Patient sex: F
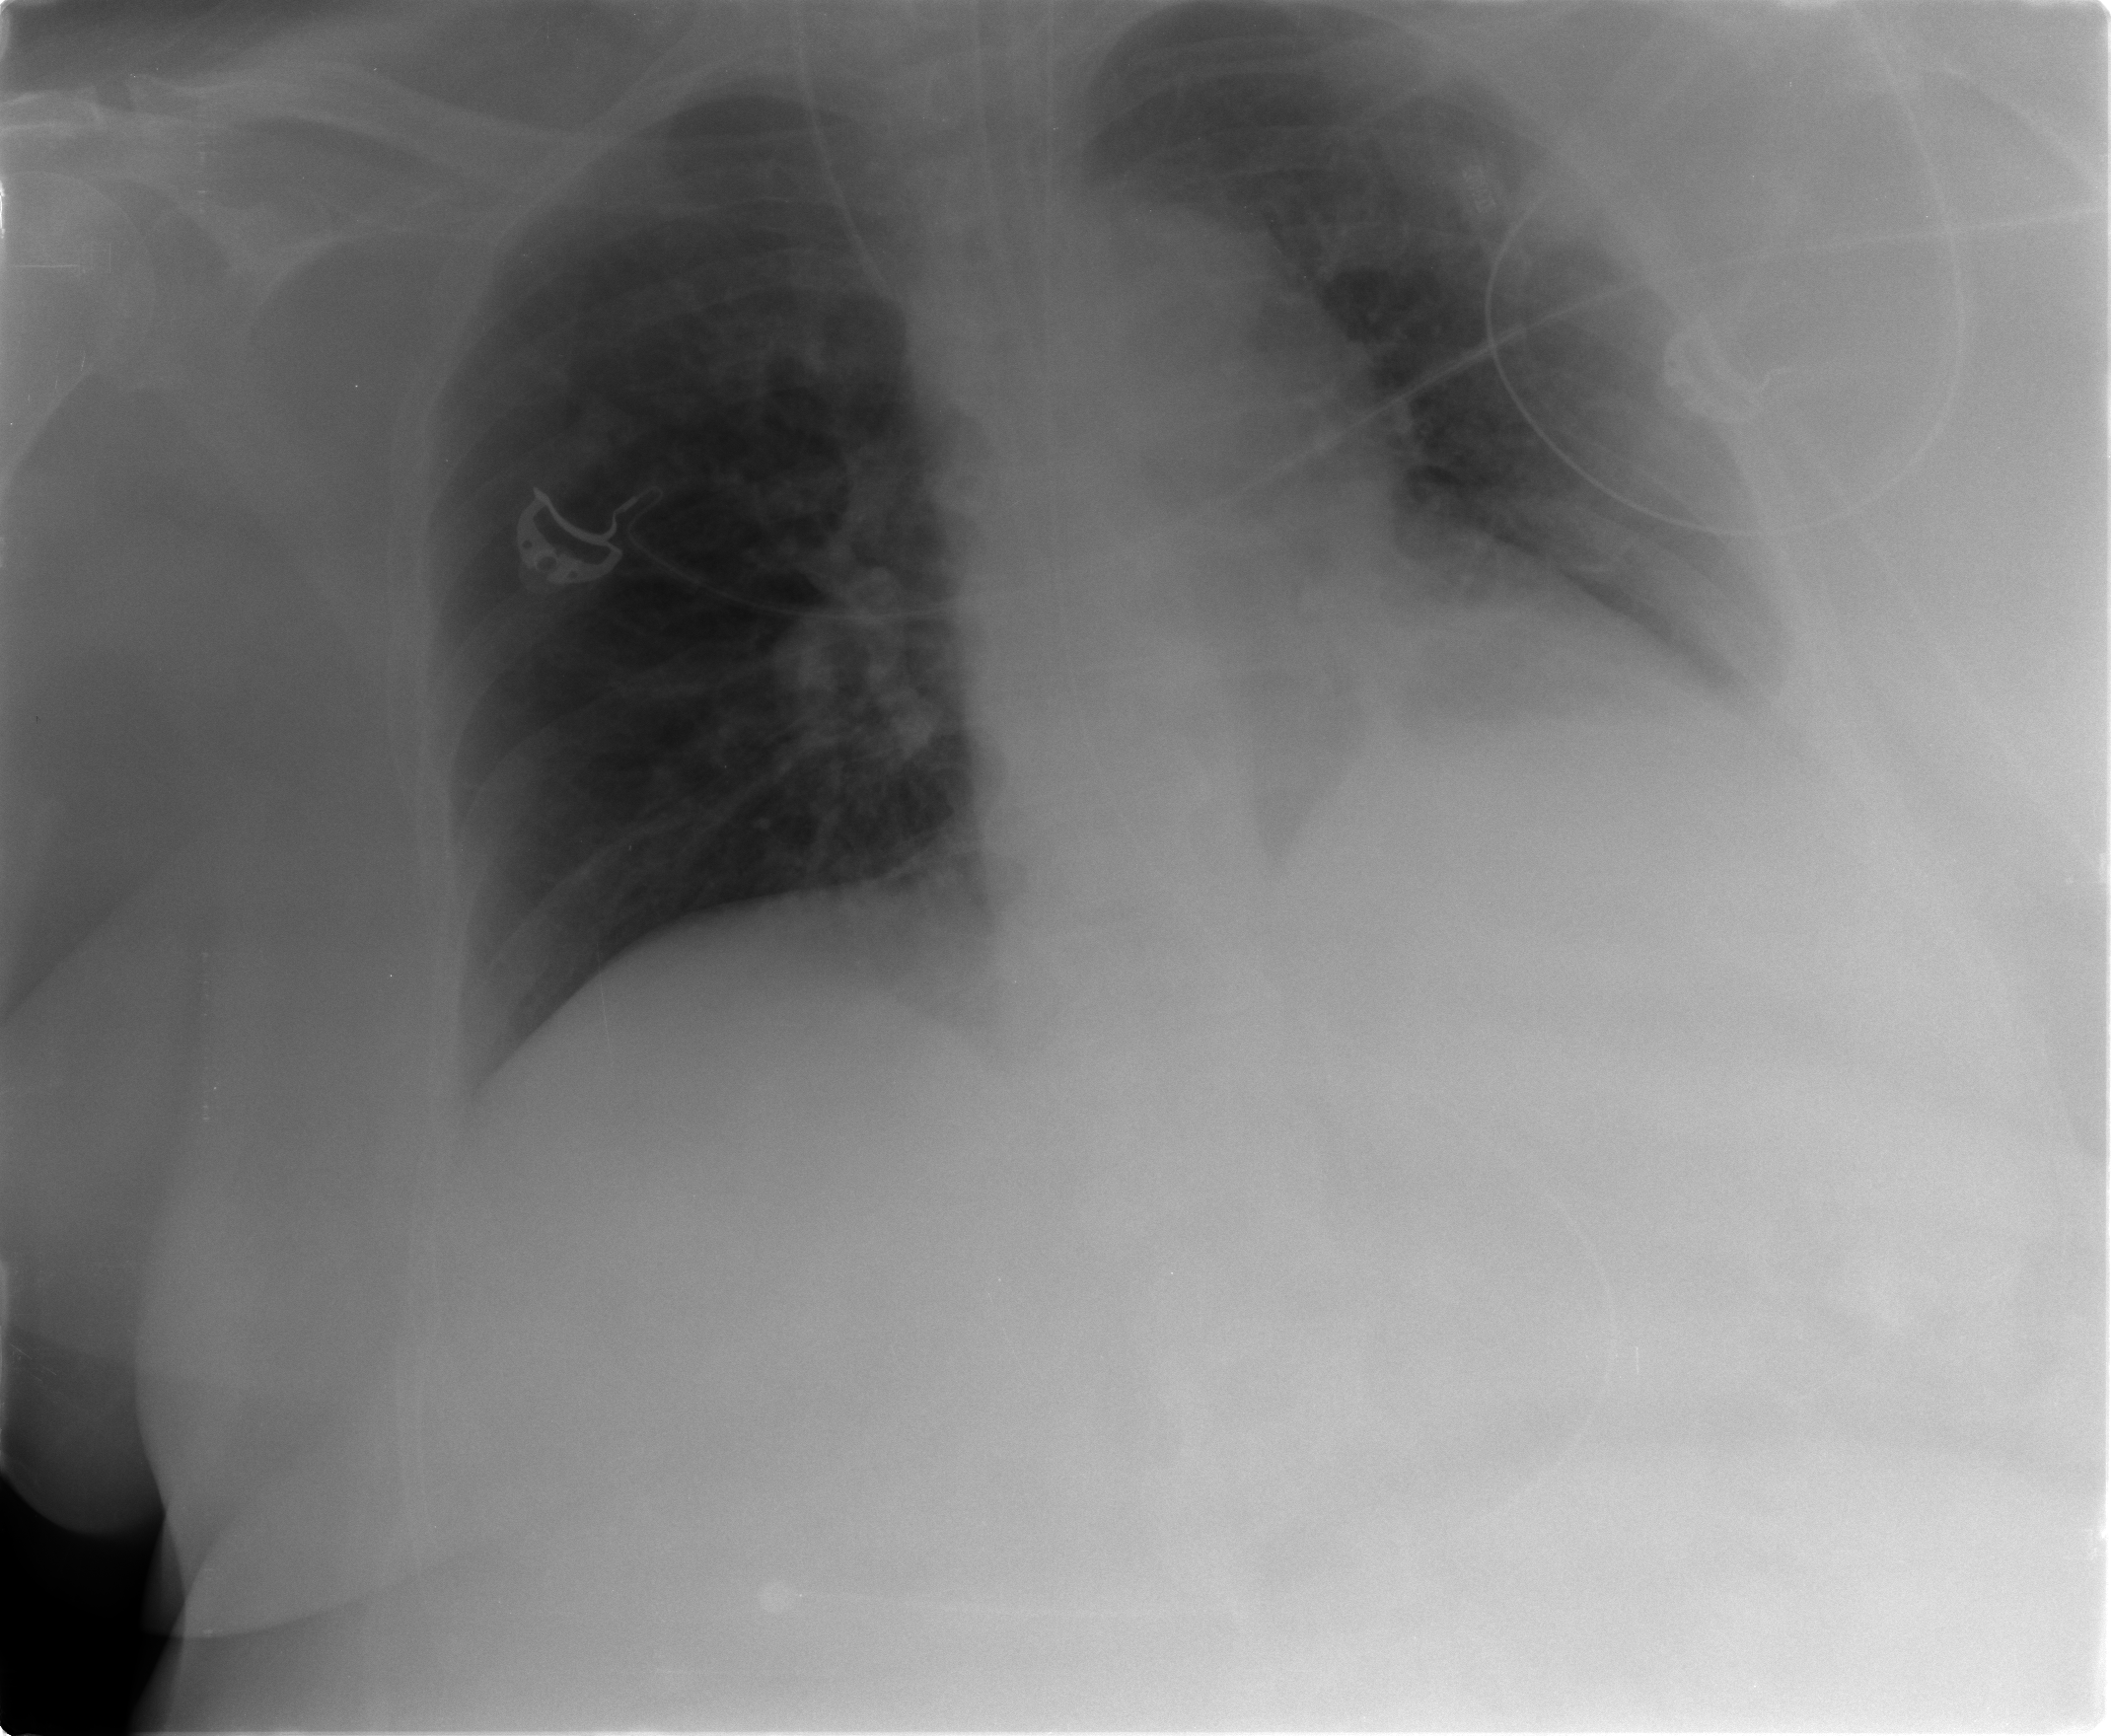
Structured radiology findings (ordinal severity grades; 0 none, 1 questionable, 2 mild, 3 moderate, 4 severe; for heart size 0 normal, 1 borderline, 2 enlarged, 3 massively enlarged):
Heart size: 1
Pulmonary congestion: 2
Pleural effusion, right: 0
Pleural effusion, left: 1
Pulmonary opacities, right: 0
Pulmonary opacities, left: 0
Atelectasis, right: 0
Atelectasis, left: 0